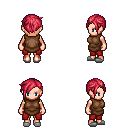
a pixel art fantasy rpg character, female body template, human, light skin, brown tunic, red pants, ruby red pixie cut hairstyle, white slippers, four views (front, back, left, right), 2x2 character sprite sheet, small pixel art, hard edges, no anti-aliasing